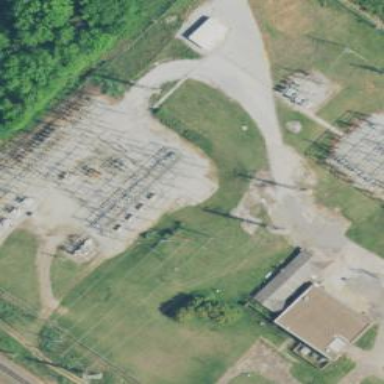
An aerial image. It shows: Distribution level power substation surrounded by fence.